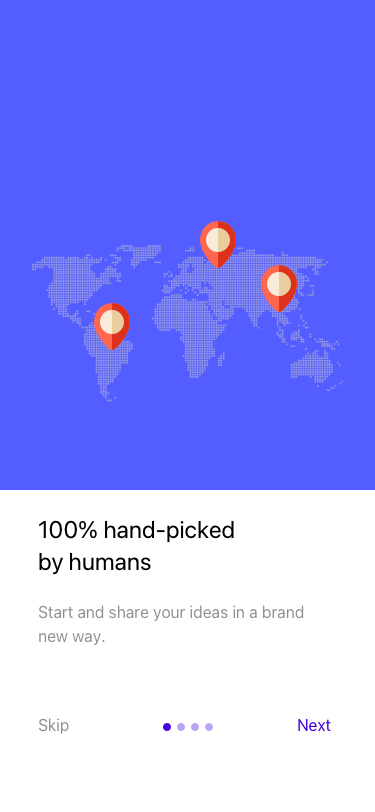
Text in this UI design:
100% hand-picked
by humans
Start and share your ideas in a brand
new way.
Skip
Next